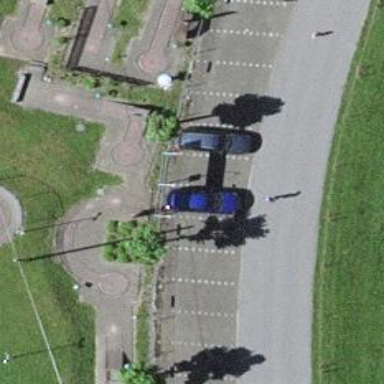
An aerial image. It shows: Parking area with surface.